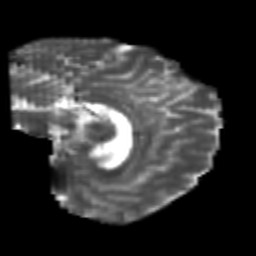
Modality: T2w
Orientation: sagittal
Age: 24
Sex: female
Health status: healthy
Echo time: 0.074 s